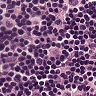
Metastatic tissue present: no